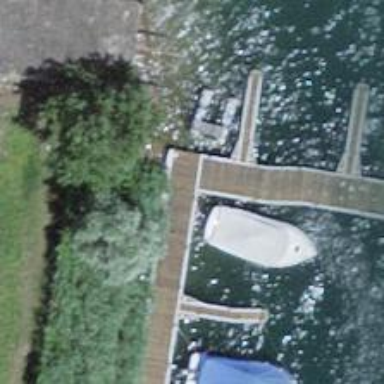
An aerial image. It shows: Man-made pier.